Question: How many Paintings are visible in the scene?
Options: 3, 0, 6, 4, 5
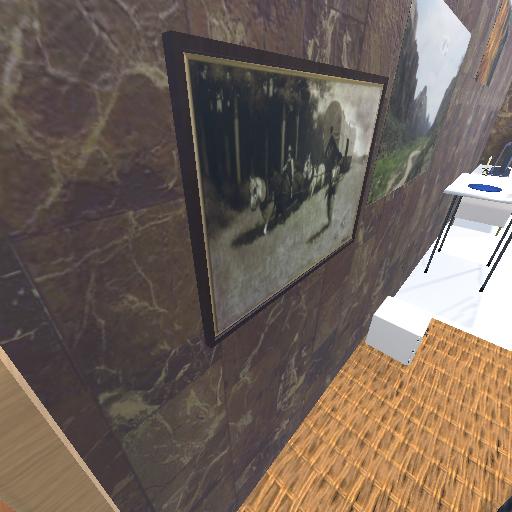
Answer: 3